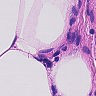
Metastatic tissue present: no